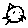
Label: cat